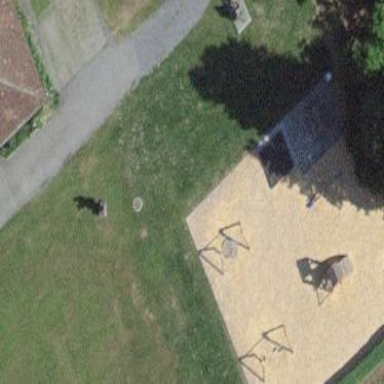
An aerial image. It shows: Playground area for leisure land.